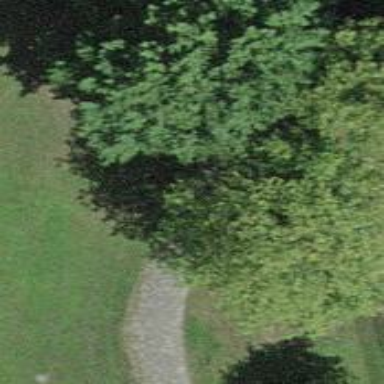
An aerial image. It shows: Paved footway with designated cycleway.